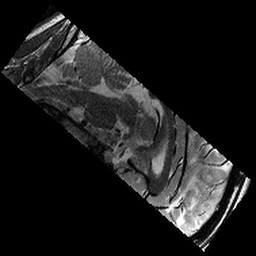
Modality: T2w
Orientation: sagittal
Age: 11
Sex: male
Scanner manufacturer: siemens
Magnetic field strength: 3 T
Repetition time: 9.23 s
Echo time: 0.067 s